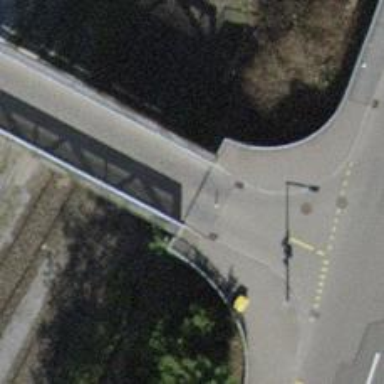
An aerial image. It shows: Pedestrian bridge with asphalt surface.